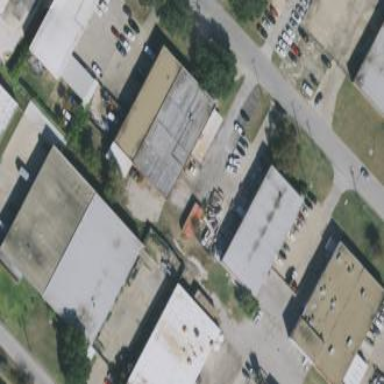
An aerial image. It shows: Warehouse building.